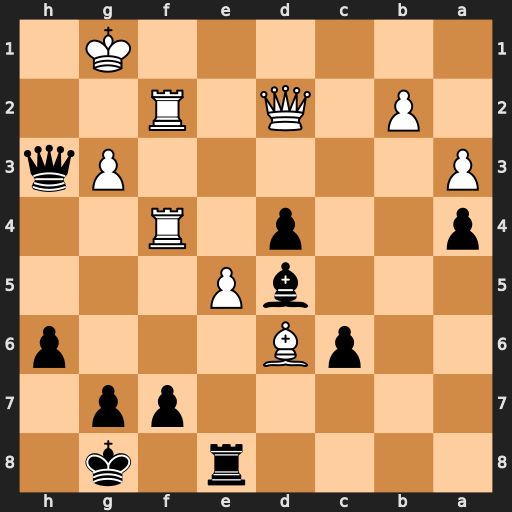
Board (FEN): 4r1k1/5pp1/2pB3p/3bP3/p2p1R2/P5Pq/1P1Q1R2/6K1
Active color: b
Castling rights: -
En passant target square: -
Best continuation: Qh1#